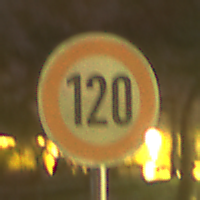
Verkehrszeichen: Geschwindigkeit120
Umgebung: Outdoor, Suburban
Tageszeit: Night
Wetter: Clear
Licht: Artificial
Jahreszeit: NotSpecified
Kontrast: HighContrast